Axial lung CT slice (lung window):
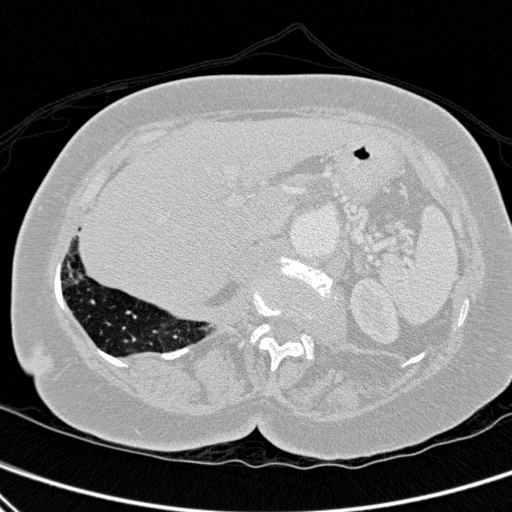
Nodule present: no